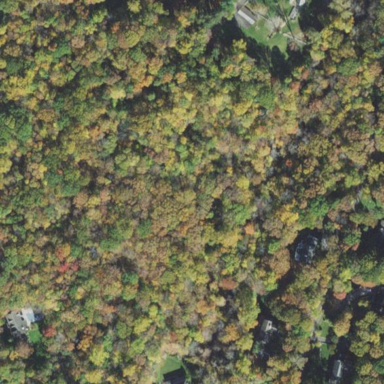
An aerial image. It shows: Existing Preserved Open Space in woodland area.